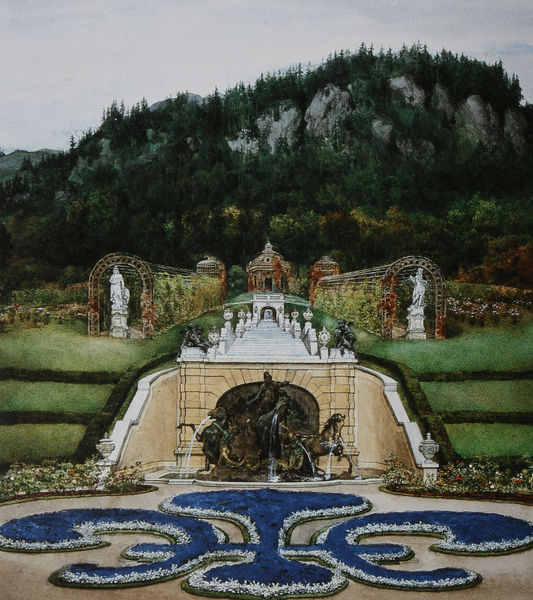
Titel: Ansicht der Linderhofer Kaskade
Künstler: Heinrich Breling
Schlagwörter: baum, berg, blau, felsen, gemälde, himmel, wasser, weiß, bäume, gelb, grün, landschaft, ocker, blume, blumen, braun, frankreich, grau, hintergrund, marmor, orange, schwarz, skizze, anlage, gebäude, gras, park, rasen, rot, schloss, weg, wiese, beige, barock, sockel, stein, steine, hügel, wege, pflanzen, wald, brunnen, pferde, bassin, garten, skulptur, springbrunnen, statue, terrasse, studie, abhang, berge, fels, gebirge, hang, mauer, hecke, landschaftsmalerei, figuren, französisch, kies, wagen, tannen, treppe, symmetrie, vasen, aufgang, stufe, stufen, bronze, plastik, foto, fotografie, photographie, gang, palast, wälder, koloriert, tanne, entwurf, lilie, französich, photo, skulpturen, plastiken, statuen, sandstein, farbfoto, rosse, grotte, beet, gewächshaus, parterre, fontäne, pavillon, laubengang, illusion, pavillion, terrassen, geometrie, wasserspeier, laube, ludwig, abgestuft, aufbau, barockgarten, gänge, gartenanlage, schlosspark, buchsbaum, gartenarchitektur, quelle, ludwig ii., rabatten, pergola, broderie, monopterus, poseidon, flussgott, linderhof, broderieparterre, lauben, broderiebeete, gartenparterre, schloßgarten, wegä, französische lilie, parklandschaft mit brunnen, blaue blumenrabatte vor brunnen, park mit terassen und brunnen, burbonen, lindhof, lindnerhof, laubgang, lillie, rabazze, baecken, wandelgänge